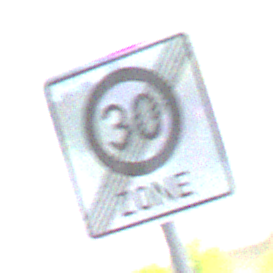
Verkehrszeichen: EndeZone30
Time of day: Night
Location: Outdoor (Nature)
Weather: Overcast
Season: NotSpecified
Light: Artificial